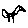
Label: bird